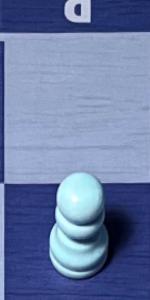
Label: Pawn_White